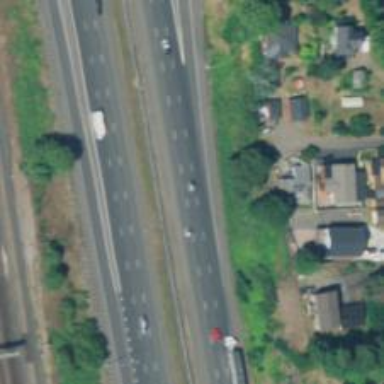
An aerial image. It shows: Motorway junction.